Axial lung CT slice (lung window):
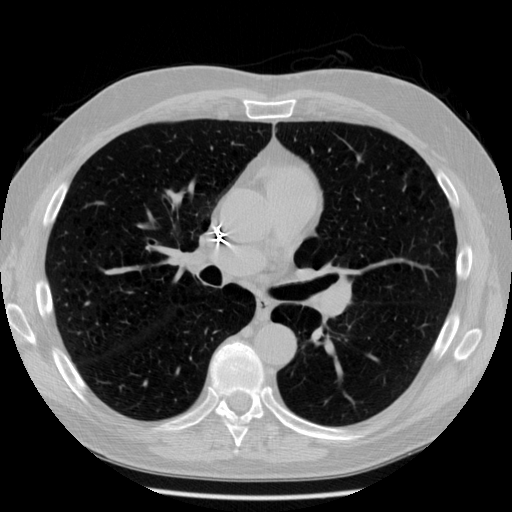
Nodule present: no